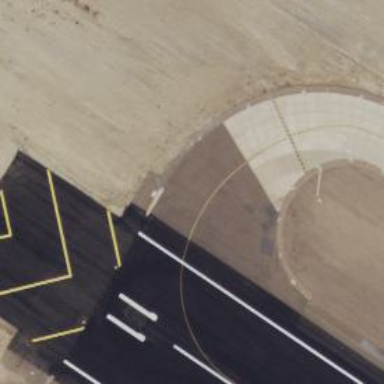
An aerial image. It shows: View of taxiway at the airport.